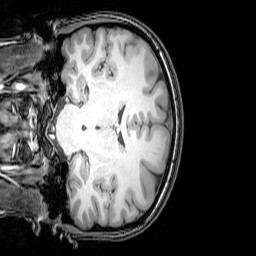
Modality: T1w
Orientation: coronal
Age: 22
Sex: female
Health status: healthy
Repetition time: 0.081 s
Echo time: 0.037 s